Question: Sorry if the title is confusing I don't really know how to word it properly. Hopefully the code below will clear it up.
When I run the program and I call 'print_names()', only the last name "Jenny" shows up.
While if I call the other two functions, all the items in the corresponding list show up.
However unless I add 'row=' then the different functions print on separate rows.

I want to add 'row=' so I can stop the different functions printing below each other, but if I add it, it causes only the last name to be printed.
How do I stop this from happening?
'''
from tkinter import *
from tkinter.font import BOLD
gui = Tk()
jnames = [['Jamie','25','Male'],['John','22','Male'],['Jenny','23','Female']]
def quit():
gui.quit()
def print_names():
for x in jnames:
Label(gui, text=((x[0]))).grid(column=0, row=3)
def print_ages():
for x in jnames:
Label(gui, text=((x[1]))).grid(column=1)
def print_gender():
for x in jnames:
Label(gui, text=((x[2]))).grid(column=2)
def main():
Button(gui, text='Quit', command=quit).grid(column=1, row=0, sticky=EW)
Button(gui, text='Print names', command=print_names).grid(column=0, row=1, sticky=EW)
Button(gui, text='Print age', command=print_ages).grid(column=1, row=1, sticky=EW)
Button(gui, text='Print gender', command=print_gender).grid(column=2, row=1, sticky=EW)
Label(gui, text='Name', font=BOLD, width=15).grid(column=0, row=2, sticky=EW)
Label(gui, text='Age', font=BOLD, width=15).grid(column=1, row=2, sticky=EW)
Label(gui, text='Gender', font=BOLD, width=15).grid(column=2, row=2, sticky=EW)
gui.mainloop()
main()
'''
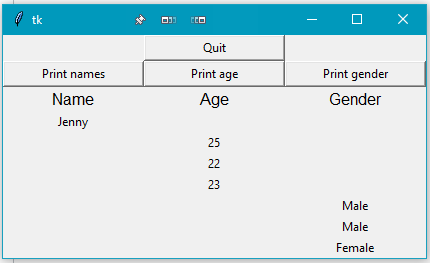
Answer: You can generate a string with all the names (or ages or genders) and then place this in the desired column and row. Here is an example:
'''
def print_names():
names = [x[0] for x in jnames]
Label(gui, text='
'.join(names)).grid(column=0, row=3)
'''
The above will simply create a multi-line string and add it to column 0 and row 3.